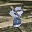
Label: 8